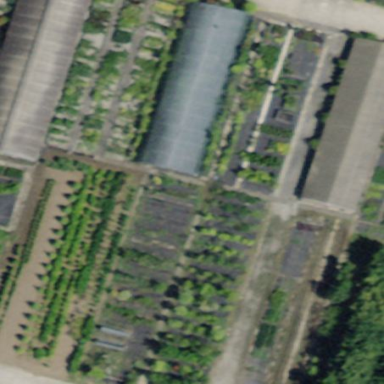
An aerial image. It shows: Greenhouse used for horticulture.